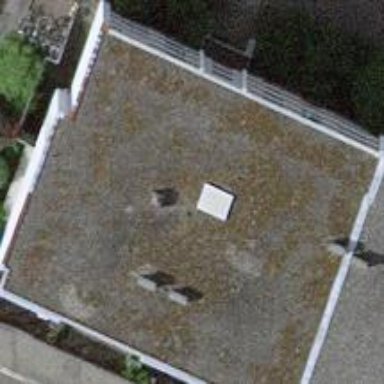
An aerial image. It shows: Flat-roofed apartment building with grey gravel roof.